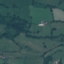
Land use / land cover: Pasture